Question:
In the image I do not understand where the extra O(s) comes from when the array of strings are being sorted. I get that sorting the array of string will be O(a log a), I can't understand why we have to add in O(s) as well.
In my mind, O(a log a) has taken care of sorting off all the strings in the array of strings.
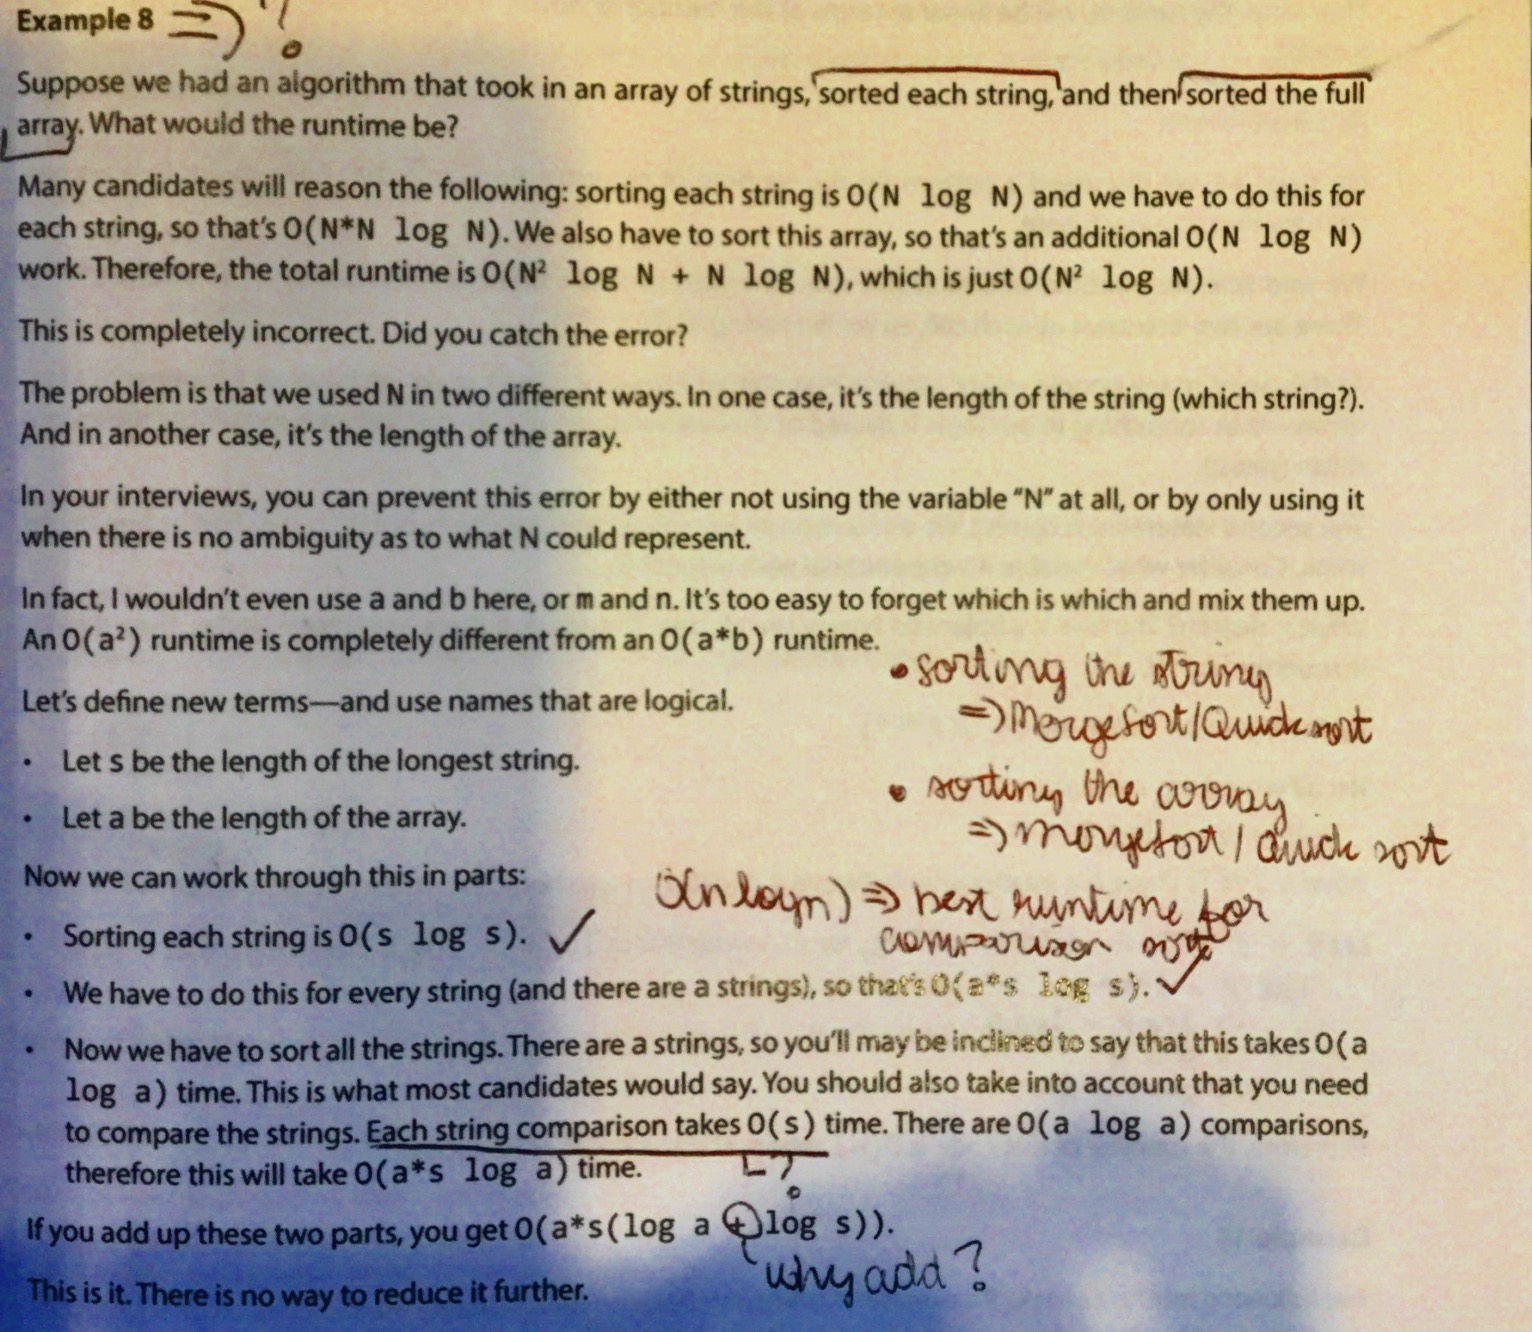
Answer: In the image you ask "why add?" Well, they are independent operations, one that sorts each of 'a' strings the length of each is 's', and that's 'O(a * s log s)', and one that sorts the array of 'a' strings, the length of each is 's' to count potential comparisons between each two strings, that's another 'O(a * s log a)'. Independent operations means "add". Adding gives 'O(a * s log s + a * s log a)', which is what you got when you extract out the common factors.